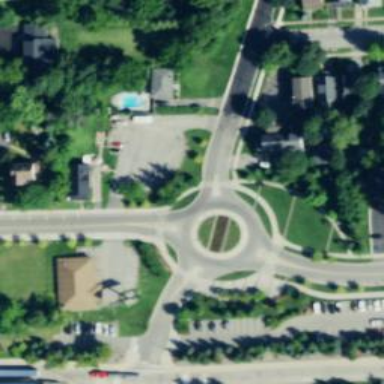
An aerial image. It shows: Residential road that intersects with roundabout.